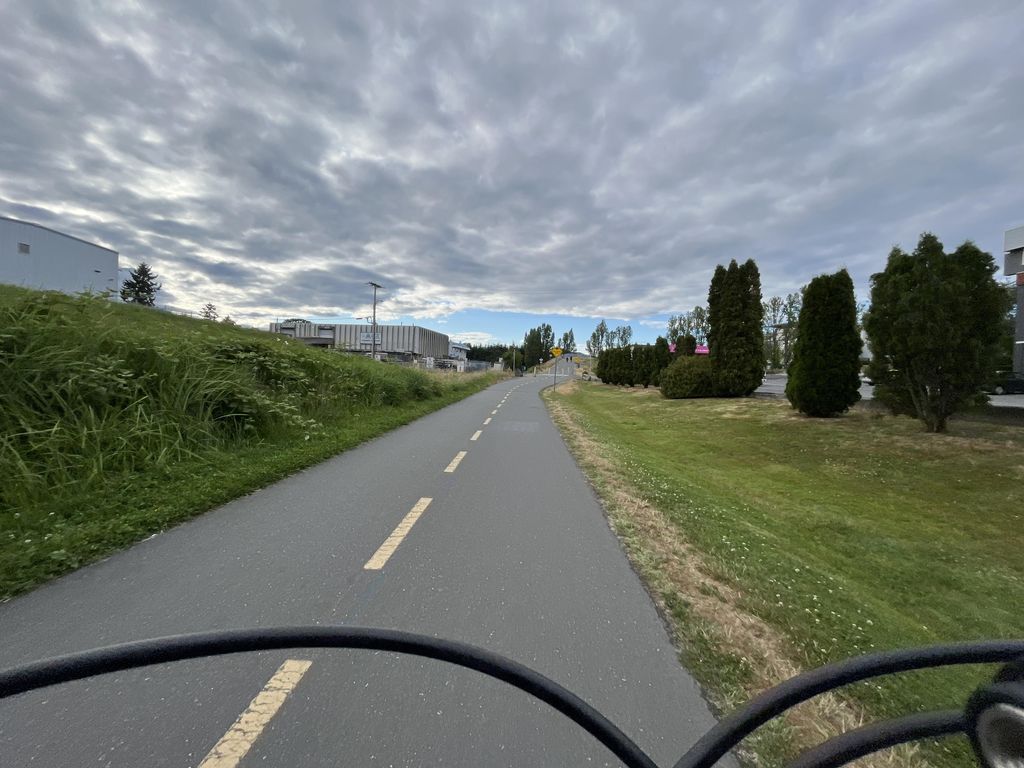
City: victoria